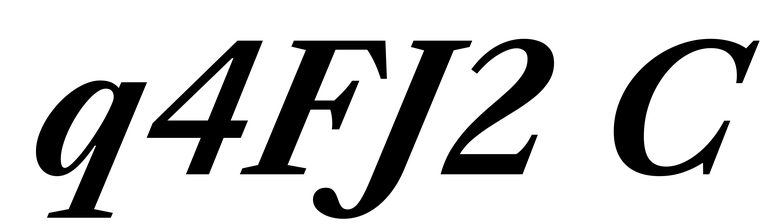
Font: LibreCaslonText-Italic_Bold_Italic